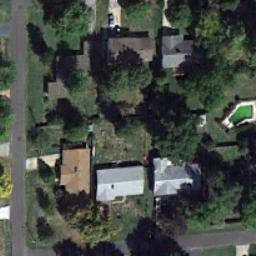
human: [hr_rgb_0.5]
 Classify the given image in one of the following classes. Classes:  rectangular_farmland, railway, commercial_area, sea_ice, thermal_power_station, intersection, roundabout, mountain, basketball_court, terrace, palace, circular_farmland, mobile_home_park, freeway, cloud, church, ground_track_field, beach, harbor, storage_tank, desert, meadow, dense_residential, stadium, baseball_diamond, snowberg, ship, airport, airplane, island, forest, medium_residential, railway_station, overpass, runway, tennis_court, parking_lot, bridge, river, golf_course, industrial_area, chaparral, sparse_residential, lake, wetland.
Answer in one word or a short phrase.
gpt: medium_residential